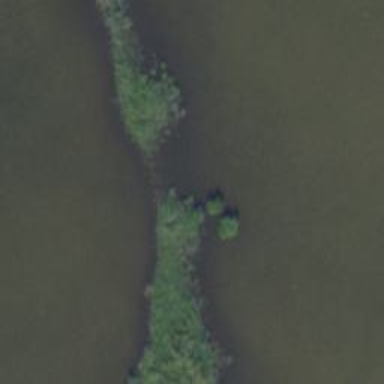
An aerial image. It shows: Wetland area with mangrove vegetation.